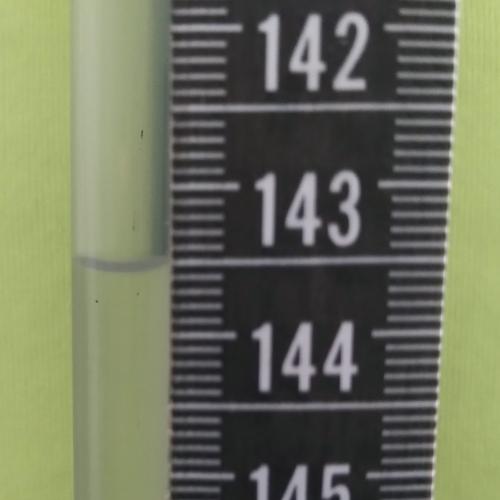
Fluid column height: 143.5 cm